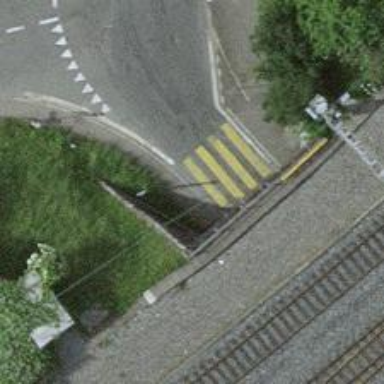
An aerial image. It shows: Kerb serving as barrier.